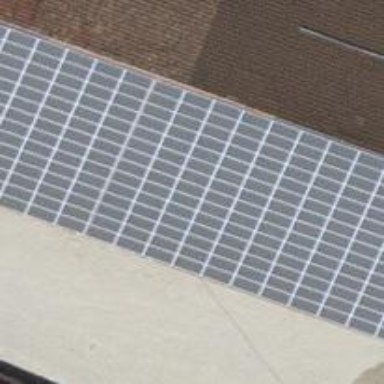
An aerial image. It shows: Solar power generator using photovoltaic method with solar photovoltaic panel types.